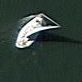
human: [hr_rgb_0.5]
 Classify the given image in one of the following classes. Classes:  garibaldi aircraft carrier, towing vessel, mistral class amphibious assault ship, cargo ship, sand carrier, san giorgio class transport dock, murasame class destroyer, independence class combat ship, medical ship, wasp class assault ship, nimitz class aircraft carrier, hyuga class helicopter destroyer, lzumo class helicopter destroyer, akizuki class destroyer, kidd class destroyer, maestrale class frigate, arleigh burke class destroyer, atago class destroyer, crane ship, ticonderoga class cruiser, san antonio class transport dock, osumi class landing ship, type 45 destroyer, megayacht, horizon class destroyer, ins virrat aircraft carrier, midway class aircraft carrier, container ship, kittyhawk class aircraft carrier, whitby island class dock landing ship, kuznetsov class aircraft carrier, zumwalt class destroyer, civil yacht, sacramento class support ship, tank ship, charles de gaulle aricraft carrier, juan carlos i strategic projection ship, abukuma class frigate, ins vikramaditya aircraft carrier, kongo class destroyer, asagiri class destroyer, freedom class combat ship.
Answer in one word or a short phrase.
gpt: Civil yacht